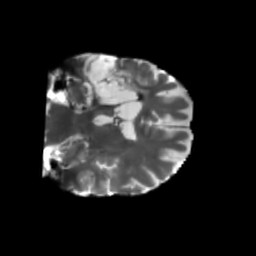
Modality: T2w
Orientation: coronal
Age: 61
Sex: female
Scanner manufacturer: siemens
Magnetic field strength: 3 T
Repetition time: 5.25 s
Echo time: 0.08 s